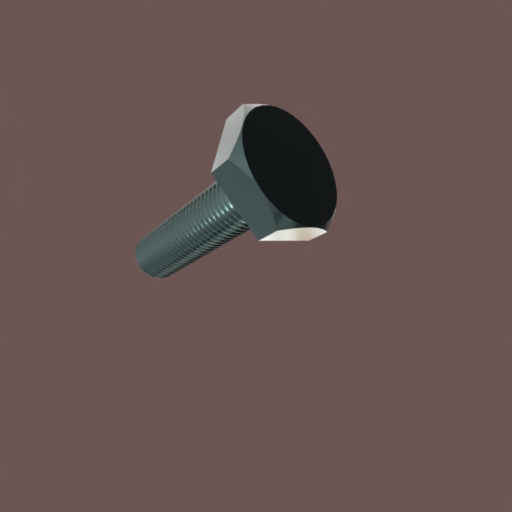
Label: bolt